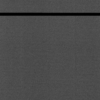
Label: dusty